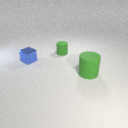
large green rubber cylinder to the right of small blue metal cube